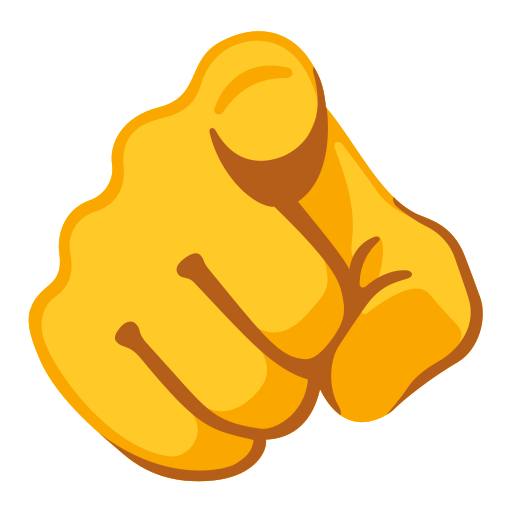
Emoji: 🫵